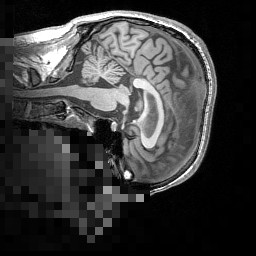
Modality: T1w
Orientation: sagittal
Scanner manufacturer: siemens
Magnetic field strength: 3 T
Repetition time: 1.5 s
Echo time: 0.00291 s